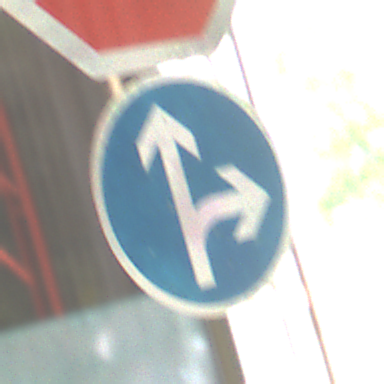
Verkehrszeichen: VorgeschriebeneFahrtrichtungGeradeausOderRechts
Zusatzzeichen oben: Stop
Umgebung: Indoor, Urban
Tageszeit: Midday
Wetter: NotSpecified
Licht: Natural
Jahreszeit: NotSpecified
Kontrast: MediumContrast